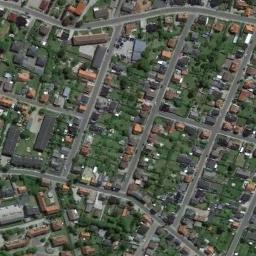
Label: dense_residential